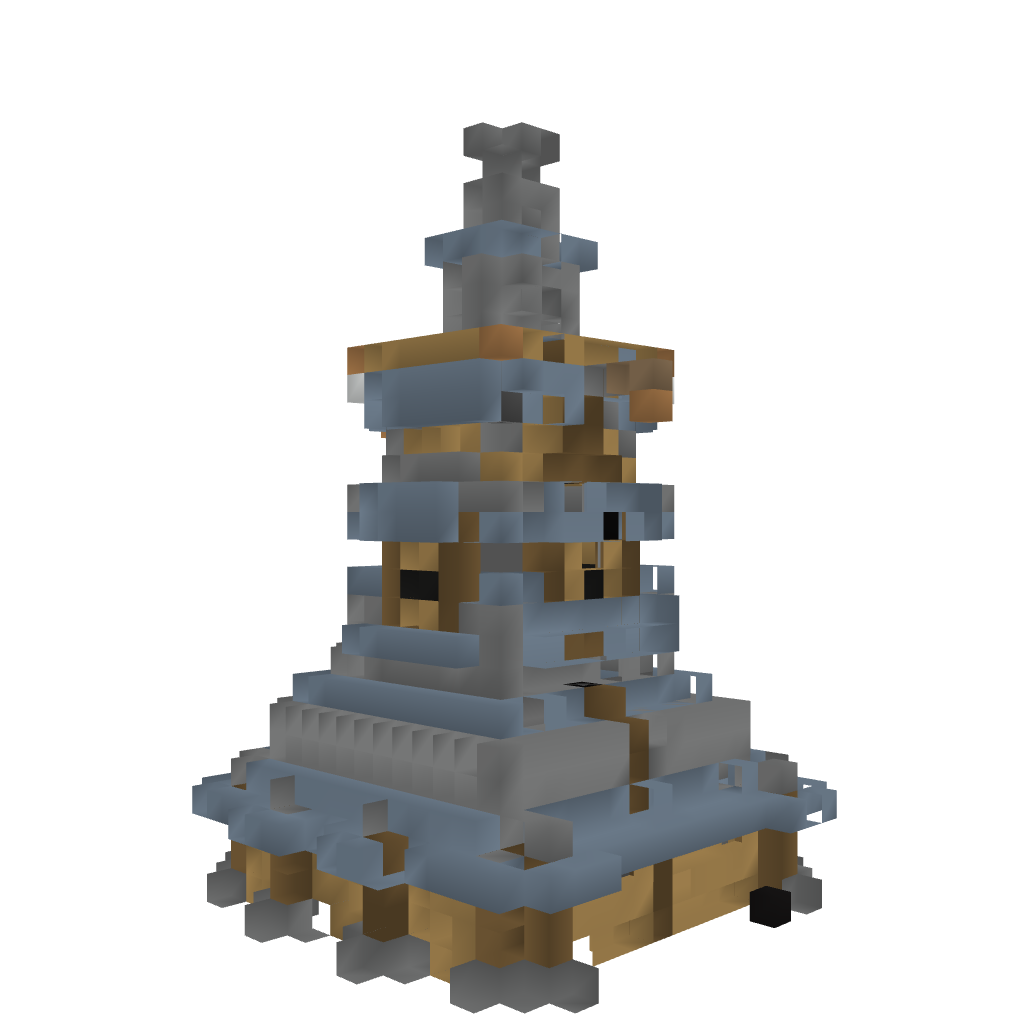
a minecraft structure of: Medieval Small Tower